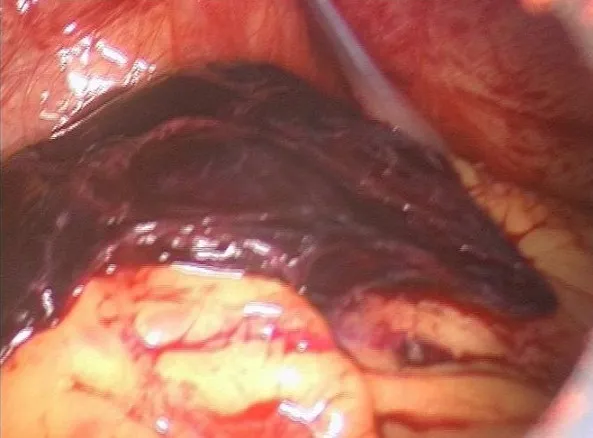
In the surface of omentum was a lesion that seems attributable to blood clot, tenaciously adhered to omental tissue.
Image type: medical_photograph (other_medical_photograph)